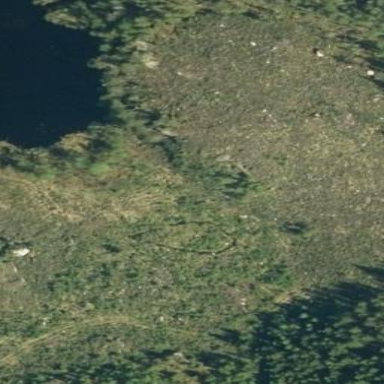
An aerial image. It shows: Swampy wetland area.